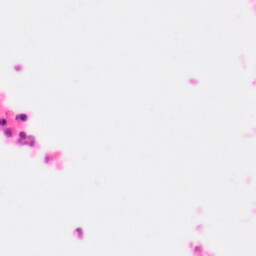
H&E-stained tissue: Colon